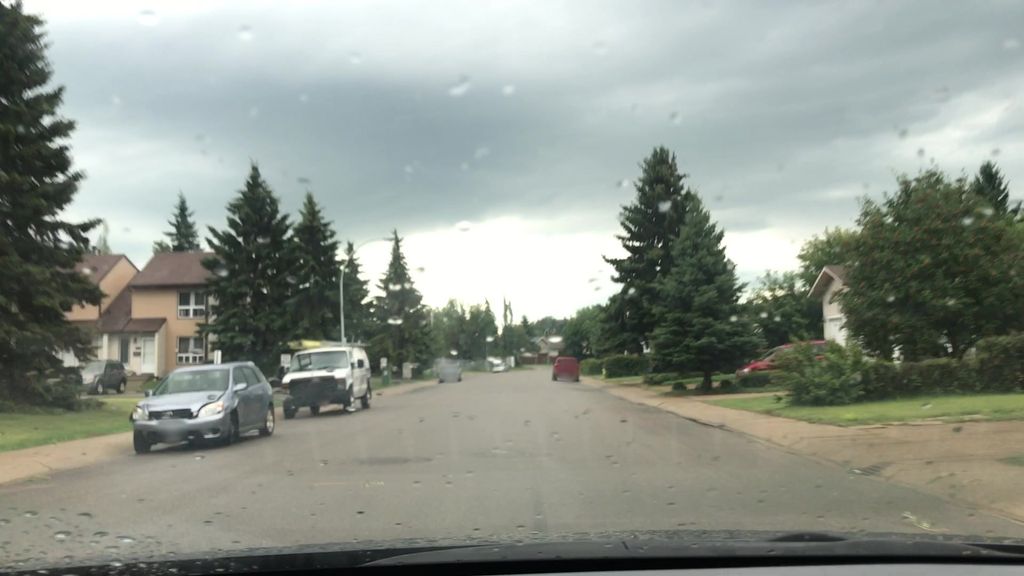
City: edmonton